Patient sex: F
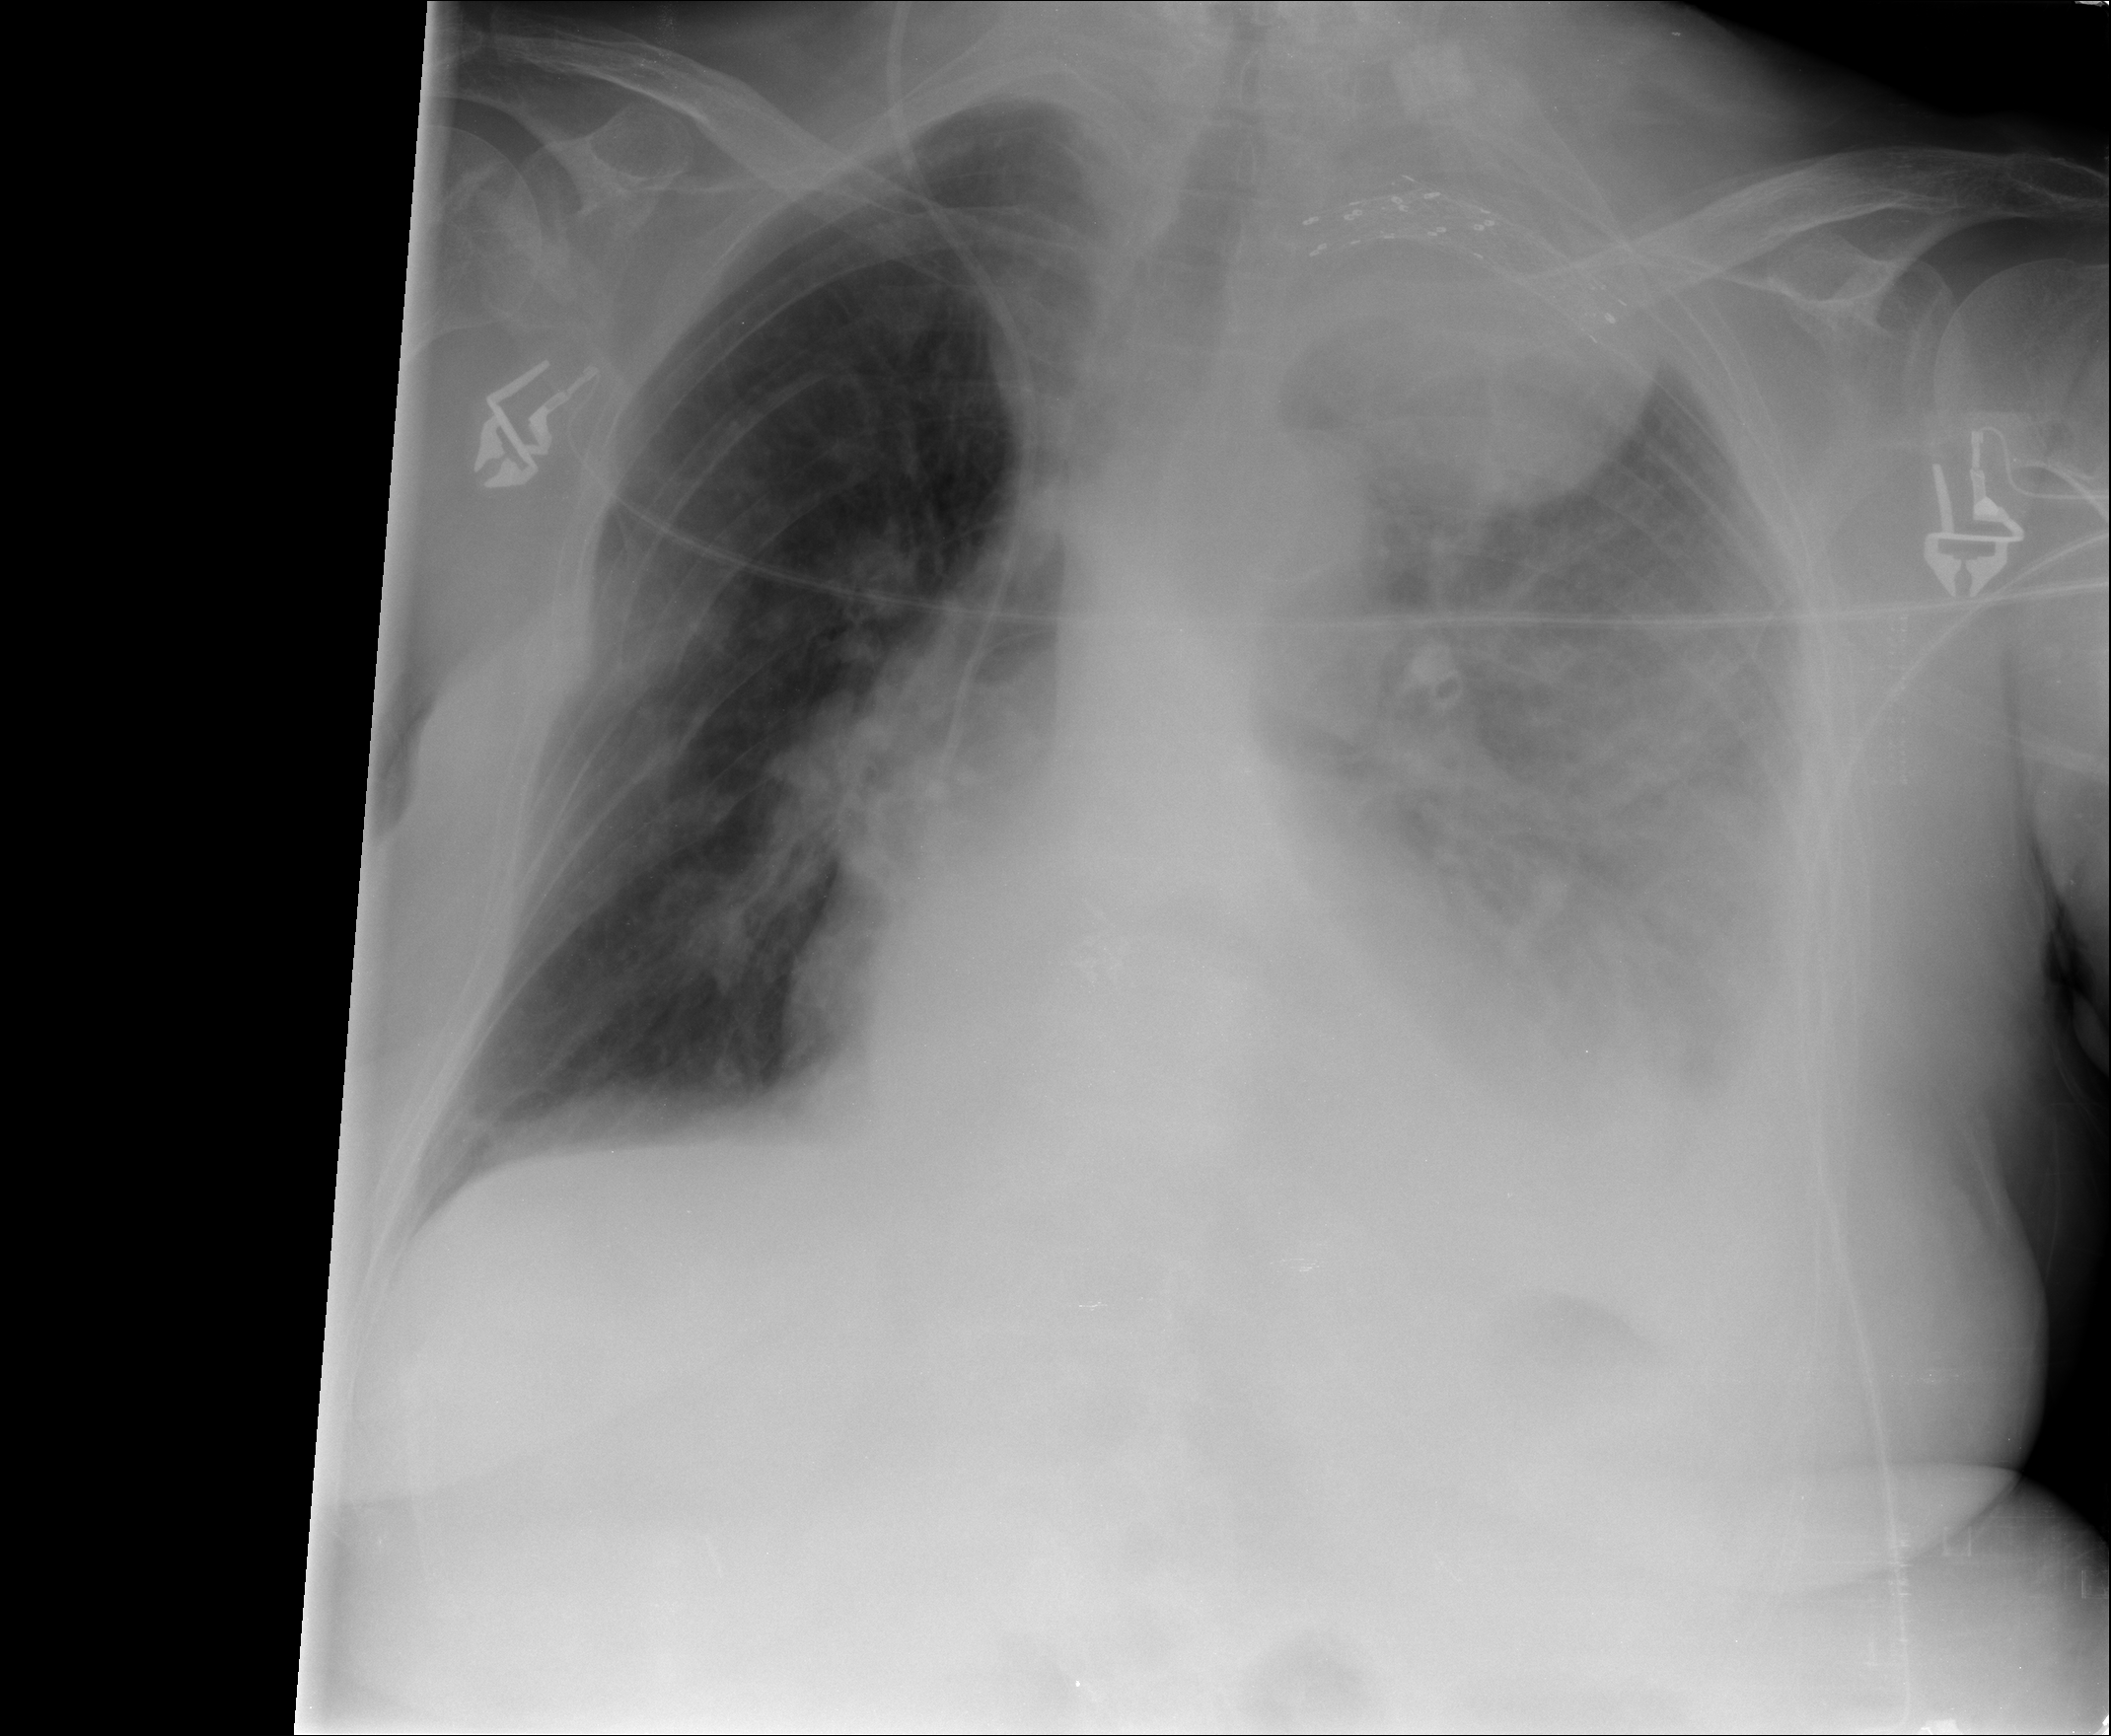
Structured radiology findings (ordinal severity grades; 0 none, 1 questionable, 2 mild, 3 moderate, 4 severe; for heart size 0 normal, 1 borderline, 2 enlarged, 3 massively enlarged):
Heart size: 0
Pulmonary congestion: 0
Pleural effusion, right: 0
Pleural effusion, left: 3
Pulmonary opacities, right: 0
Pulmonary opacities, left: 0
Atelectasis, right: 0
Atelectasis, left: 2